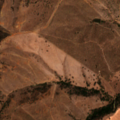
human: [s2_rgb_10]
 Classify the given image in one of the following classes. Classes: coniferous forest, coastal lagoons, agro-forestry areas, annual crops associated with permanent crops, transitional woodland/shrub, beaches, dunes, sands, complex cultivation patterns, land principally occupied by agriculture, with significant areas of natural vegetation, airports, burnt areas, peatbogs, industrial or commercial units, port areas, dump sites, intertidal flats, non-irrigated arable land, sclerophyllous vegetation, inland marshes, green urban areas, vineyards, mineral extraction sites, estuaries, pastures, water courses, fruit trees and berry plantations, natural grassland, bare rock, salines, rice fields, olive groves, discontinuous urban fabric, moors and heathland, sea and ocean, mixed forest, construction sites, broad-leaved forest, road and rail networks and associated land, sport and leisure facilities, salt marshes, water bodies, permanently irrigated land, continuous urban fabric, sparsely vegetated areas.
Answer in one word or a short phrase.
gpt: non-irrigated arable land, agro-forestry areas, transitional woodland/shrub